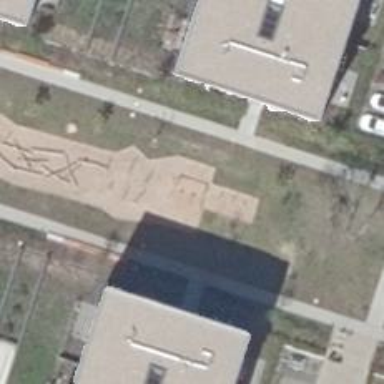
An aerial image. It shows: Playground with swings.